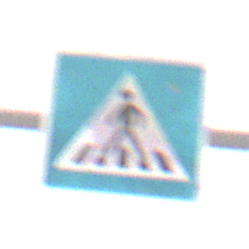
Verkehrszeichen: FussgaengerueberwegRechts
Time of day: Midday
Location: Outdoor (Nature)
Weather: Overcast
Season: Winter
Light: Natural